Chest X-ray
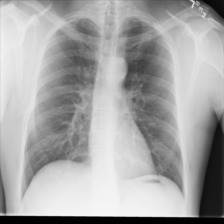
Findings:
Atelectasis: negative
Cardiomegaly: negative
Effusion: negative
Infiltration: negative
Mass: negative
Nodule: negative
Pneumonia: negative
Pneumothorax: negative
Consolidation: negative
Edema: negative
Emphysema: negative
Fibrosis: negative
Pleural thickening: negative
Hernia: negative